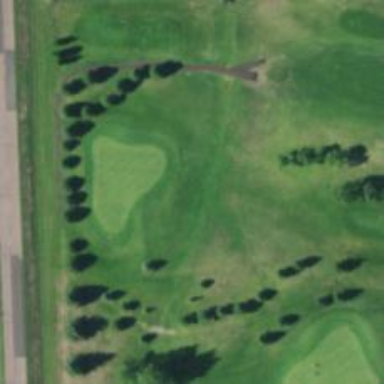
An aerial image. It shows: Golf hole.